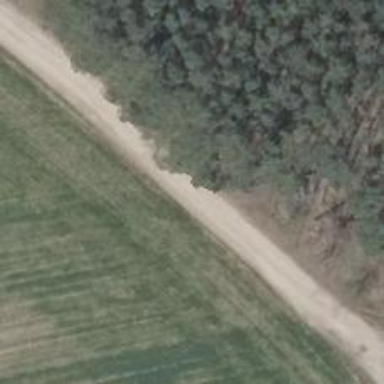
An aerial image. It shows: Sandy track road with grade4 tracktype.